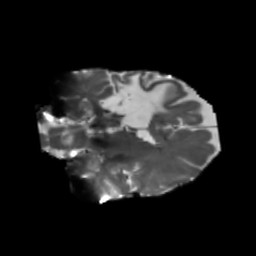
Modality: T2w
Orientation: coronal
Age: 46
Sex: female
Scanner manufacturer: siemens
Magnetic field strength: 3 T
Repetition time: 5.25 s
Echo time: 0.08 s